Согласно квантовой теории молекула может находиться только в определенных состояниях, характеризующихся дискретными значениями энергий $E_0$, $E_1$, $E_2$, $\dots$. Эти состояния изображаются горизонтальными отрезками на вертикальной шкале энергий и пронумерованы в порядке возрастания энергии, начиная с $0$. При отсутствии внешних воздействий молекула находится в состоянии с номером $0$ и минимально возможным значением энергии $E_0$. Это состояние называется основным, а остальные — возбужденными. Молекула может переходить из одного энергетического состояния в другое, поглощая или испуская световые кванты — фотоны. Интенсивность светового потока будем характеризовать плотностью потока фотонов $I$, то есть числом фотонов, проходящих перпендикулярно через единичную площадку в единицу времени. Очевидно, размерность этой величины равна $[I]=м^{-2}\cdot с^{-1}$.Для дальнейшего рассмотрения необходимо принимать во внимание следующие процессы, происходящие при прохождении света через вещество.  $\textbf{Поглощение}$. Если молекула находится в основном состоянии $0$, то она может поглотить фотон и перейти в возбужденное состояние $1$. Такой переход возможен, если энергия фотона равна разности энергий возбужденного и основного состояний, $h\nu_{01}=E_1-E_0$, где $\nu_{01}$ — частота фотона, а $h=6.63\cdot10^{-34}~Дж\cdot с$ — постоянная Планка. Если в основном состоянии $0$ находится $N_0$ молекул, то число молекул $dN$, поглотивших фотоны и перешедших в возбужденное состояние за очень малый промежуток времени $dt$, будет равно$$dN=I\sigma_{01}N_0dt, \tag{1}$$где величина $\sigma_{01}$ называется сечением поглощения и определяется свойствами молекул.  $\textbf{Вынужденное излучение}$. Если молекула находится в возбужденном состоянии $1$, то под воздействием фотона с частотой $\nu_{01}$ она может перейти в основное состояние $0$ с испусканием еще одного фотона, который полностью идентичен первому и распространяется в том же направлении, имеет ту же энергию и поляризацию. Число таких переходов $dN$ за очень малый промежуток времени $dt$ описывается формулой, аналогичной формуле $(1)$$$dN=I\sigma_{10}N_1dt, \tag{2}$$где $N_1$ — число молекул, находящихся в возбужденном состоянии $1$ с энергией $E_1$, $\sigma_{10}$ — сечение вынужденного излучения.  $\textbf{Спонтанное излучение}$. Молекула, находящаяся в возбужденном состоянии, может самопроизвольно перейти в основное состояние с испусканием фотона. В отличие от вынужденного излучения, направление вылета и поляризация фотона случайны, а энергия может немного варьироваться, поэтому спонтанное излучение не приводит к усилению светового потока. Число спонтанных переходов $dN$ из возбужденного состояния $1$ в основное $0$ за очень малый промежуток времени $dt$ записывается как$$dN=AN_1dt=\frac{1}{\tau}N_1dt. \tag{3}$$где $N_1$ — по-прежнему число молекул, находящихся в возбужденном состоянии $1$ с энергией $E_1$, $A$ — вероятность перехода или коэффициент Эйнштейна, а обратная ей величина $\tau=A^{-1}$ называется временем жизни в возбужденном состоянии. Для описания состояний молекулы удобно использовать не полное число молекул $N_k$, находящихся в состоянии $k$, а его отношение к общему числу молекул $N$$$n_k=\frac{N_k}{N}, \tag{4}$$Эта величина называются населенностью состояния. Для населенностей выполняется условие нормировки: сумма населенностей всех состояний молекул равна единице, то есть$$n_0+n_1+n_2+\dots=1. \tag{5}$$Если число молекул в некотором возбужденном состоянии превышает число молекул в основном состоянии, то такое состояние среды называется $\textit{инверсной населенностью}$, при этом вынужденное излучение может преобладать над поглощением, что приведет к возрастанию интенсивности светового потока, распространяющегося в такой среде. Это явление и используется в оптических квантовых генераторах света, называемых лазерами. Инверсная населенность создается с помощью внешнего источника энергии, называемого накачкой. В данной задаче рассматривается работа лазера с оптической накачкой, когда инверсная населенность создается под действием внешнего светового потока. В отличие от излучения накачки, световой поток лазера является монохроматическим, когерентным, поляризованным и узконаправленным.  Рассмотрим некоторую среду, которая находится в монохроматическом световом потоке накачки интенсивности $I_0$. Падающий световой поток приводит к переходам молекул только между двумя состояниями, основным $0$ и возбужденным $1$. Сечения поглощения $\sigma_{01}$ и вынужденного излучения $\sigma_{10}$ равны $\sigma_{10} =\sigma_{01}=\sigma$, а время жизни в возбужденном состоянии равно $\tau$.
Запишите уравнение, описывающее изменение населенности $n_1$ возбужденного состояния со временем, то есть выразите производную $dn_1/dt$ через $n_1$, $I_0$, $\sigma$ и $\tau$.
Найдите населенность возбужденного состояния $\vec n_1$ и разность населенностей возбужденного и основного состояния $(\vec n_1-\vec n_0)$ в стационарном режиме в зависимости от интенсивности накачки $I_0$. Выразите ответы через параметр $I_0\sigma\tau$.
Возможно ли в этом случае усиление лазерного светового потока? В возможных переходах принимают участие три состояния молекулы: основное $0$ и два возбужденных $1$, $2$. Под действием внешнего светового потока накачки $I_0$ молекула может перейти из основного состояния $0$ в первое возбужденное состояние $1$. Сечение поглощения этого перехода равно $\sigma$. В результате внутримолекулярной релаксации молекула, попавшая в состояние $1$, практически мгновенно переходит в более низкое энергетическое состояние $2$, время жизни в котором составляет $\tau$. В этом случае считайте, что вынужденное излучение полностью отсутствует.
Запишите уравнение, описывающее изменение населенности $n_2$ возбужденного состояния $2$ со временем.
Найдите населенность $\vec n_2$ возбужденного состояния $2$ и разность населенностей возбужденного и основного состояния $(\vec n_2-\vec n)$ в стационарном режиме в зависимости от интенсивности накачки $I_0$. Выразите ответы через параметр $I_0\sigma\tau$.
При каком минимальном значении параметра $I_0\sigma\tau$ возможно усиление лазерного излучения с частотой, равной частоте перехода $2 \rightarrow 0$? В возможных переходах принимают участие четыре состояния молекулы. Под действием светового потока накачки $I_0$ молекула может перейти из основного состояния $0$ в первое возбужденное состояние $1$. Сечение поглощения этого перехода равно $\sigma$. В результате внутримолекулярной релаксации молекула, попавшая в состояние $1$, практически мгновенно переходит в более низкое энергетическое состояние $2$, время жизни в котором составляет $\tau$. Из этого состояния молекула переходит в промежуточное состояние $3$, причем этот переход происходит с излучением фотона. В этом случае также считайте, что вынужденное излучение полностью отсутствует. В результате внутримолекулярной релаксации молекула, попавшая в состояние $3$, практически мгновенно переходит в основное энергетическое состояние $0$.
При каком минимальном значении параметра $I_0\sigma\tau$ возможно усиление лазерного излучения с частотой, равной частоте перехода $2 \rightarrow 3$? Четырехуровневая схема реализуется в растворах красителей. Красители — сложные молекулы, имеющие множество энергетических состояний. Поэтому возможные энергетические состояния группируются в полосы: основное состояние $S_0$ содержит практически непрерывный спектр подуровней, аналогично и первое возбужденное состояние$S_1$. Таким образом, имеются две полосы возможных состояний. Поглощение света светового потока $I_0$ приводит к переходам из подуровней основного состояния $S_0$ в различные подуровни возбужденного состояния $S_1$. Переходы между подуровнями состояния $1$ происходят практически мгновенно, поэтому вынужденное излучение лазерного светового потока $I_1$ происходит на меньших частотах, а вынужденным излучением под действием светового потока накачки $I_0$ можно пренебречь. В описанном приближении достаточно знать населенность основного и возбужденного состояний. В качестве красителя используется родамин 6Ж, для которого: сечение поглощения в переходе $S_0 \rightarrow S$ $\sigma_{A}=3.90\cdot 10^{-16}~см^2$; сечение вынужденного излучения $S_1 \rightarrow S_0$ $\sigma_E=2.20\cdot 10^{-16}~см^2$; время жизни молекулы в состоянии $S_1$ равно $\tau=4.20\cdot 10^{-9}~с$.  Для генерации света кювету $1$ с раствором родамина 6Ж помещают между двумя параллельными зеркалами $2$ и $3$, образующими резонатор. Накачка раствора проводится однородным световым потоком $4$ интенсивности $I_0$, частота излучения которого соответствует максимуму поглощения раствора. Поток излучения накачки $4$ направляется перпендикулярно оси резонатора и полностью освещает всю кювету. Интенсивность этого потока, конечно, уменьшается при прохождении через раствор, однако, для проведения расчетов считайте величину $I_0$ постоянной во всем объеме резонатора, считая ее усредненной по этому объему. Лазерный световой поток $5$, генерируемый в резонаторе, распространяется вдоль оси резонатора, а его усиление происходит благодаря многократным отражениям от зеркал резонатора. Считайте, что зеркало $2$ является полностью отражающим, а второе зеркало $3$ — полупрозрачным с коэффициентом отражения $\rho$. Поглощением света в зеркалах, растворителе, рассеянием света и другими потерями можно пренебречь. Резонатор имеет следующие параметры: длина кюветы $l = 3.00~см$; концентрация родамина 6Ж $\gamma=1.30\cdot 10^{16}~см^{-3}$; коэффициент отражения полупрозрачного зеркала $\rho=0.90$; показатель преломления раствора родамина 6Ж $r =1.50$. Скорость света равна $c=3.00\cdot 10^{10}~см/с$.  Для упрощенного описания лазерного светового потока, распространяющего вдоль оси резонатора, будем рассматривать интенсивности, усредненные по длине резонатора. Обозначим среднюю интенсивность лазерного светового потока, распространяющегося к частично прозрачному зеркалу, как $I_G$, а интенсивность лазерного светового потока, распространяющегося в противоположном направлении, как $I_G^{'}$. Так коэффициент пропускания зеркала $3$ мал, то можно считать, что средние интенсивности этих потоков примерно равны $I_G \approx I_G^{'}$.
Пусть в резонаторе создан лазерный световой поток $I_G$. Покажите, что в отсутствии поглощения и вынужденного излучения света, изменение интенсивности лазерного потока с течением времени описывается уравнением $$ $$ $$ \frac{dI_G}{dt}=-\frac{1}{T}I_G, \tag{6} $$ \frac{dI_G}{dt}=-\frac{1}{T}I_G, \tag{6} $$ \frac{dI_G}{dt}=-\frac{1}{T}I_G, \tag{6} $$ $$ \frac{dI_G}{dt}=-\frac{1}{T}I_G, \tag{6} $$ $$ \frac{dI_G}{dt}=-\frac{1}{T}I_G, \tag{6} $$ где $T$ — так называемое время жизни фотона в резонаторе. Выразите параметр $T$ через параметры резонатора. Рассчитайте его численное значение.
Покажите, что в отсутствии потерь фотонов через зеркало $3$ интенсивность лазерного потока $I_G$ изменяется со временем в соответствии с уравнением $$ $$ $$ \frac{dI_G}{dt}=KnI_G, \tag{7} $$ \frac{dI_G}{dt}=KnI_G, \tag{7} $$ \frac{dI_G}{dt}=KnI_G, \tag{7} $$ $$ \frac{dI_G}{dt}=KnI_G, \tag{7} $$ $$ \frac{dI_G}{dt}=KnI_G, \tag{7} $$ где $n$ — населенность возбужденного состояния родамина 6Ж, $K$ — коэффициент усиления резонатора. Выразите коэффициент усиления резонатора $K$ через параметры резонатора и сечение вынужденного излучения родамина 6Ж $\sigma_E$. Рассчитайте численное значение этого параметра. В этой части будем считать, что интенсивность накачки постоянна и не зависит от времени. В стационарном режиме остаются постоянными и остальные величины: населенность возбужденного состояния $n$ и интенсивность генерации $I_G$. Также считайте, что населенность возбужденного состояния $n \ll 1$.
Запишите систему уравнений, описывающих изменение населенности возбужденного состояния $\frac{dn}{dt}$ и интенсивности лазерного потока в резонаторе $\frac{dI_G}{dt}$.
Получите формулу и рассчитайте численно минимальное (пороговое) значение населенности возбужденного состояния $n_{th}$, при которой начинается усиление (генерация) лазерного светового потока в резонаторе. Выразите это значение через параметры резонатора $K$, $T$.
Получите формулу и рассчитайте численно минимальное (пороговое) значение светового потока накачки $I_{0,th}$, при которой начинается усиление лазерного светового потока в резонаторе. Пусть длина волны светового потока накачки равна $\lambda= 520~нм$. Рассчитайте интенсивность накачки $I_E$ в энергетических единицах $Вт/см^2$.
Найдите зависимость лазерного светового потока на выходе из резонатора от интенсивности светового потока накачки $I_0$, выразив ее через отношение $\eta=I_0/I_{0,th}$, называемое превышением порога, и характеристики молекул. Постройте график зависимости светового потока на выходе из резонатора от $\eta$.
Найдите квантовый выход генерации $f=N_E/N_A$, то есть отношение числа вышедших за единицу времени из резонатора фотонов $N_E$ к числу поглощенных за ту же единицу времени фотонов $N_A$, как функцию параметра $\eta$. Вам может понадобиться знание следующих интегралов: $$\int\frac{dx}{ax+b}=\frac{1}{a}\ln|ax+b|.$$ $$\int x^ndx=\frac{x^{n+1}}{n+1},$$
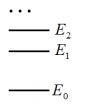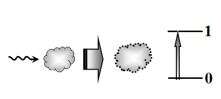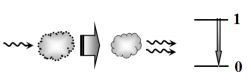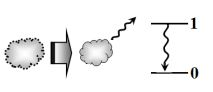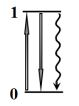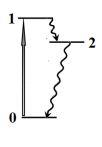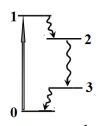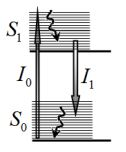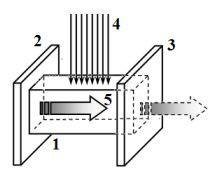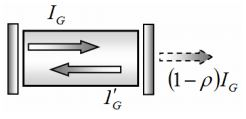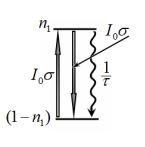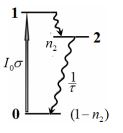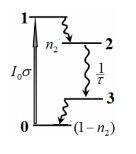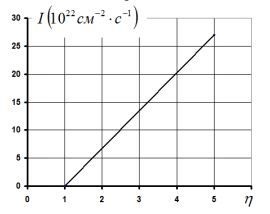
Запишите уравнение, описывающее изменение населенности $n_1$ возбужденного состояния со временем, то есть выразите производную $dn_1/dt$ через $n_1$, $I_0$, $\sigma$ и $\tau$.
Ответ: $$\frac{dn_1}{dt}=-\frac{1}{\tau}n_1-I_0\sigma n_1+I_0\sigma(1-n_1). $$

Найдите населенность возбужденного состояния $\vec n_1$ и разность населенностей возбужденного и основного состояния $(\vec n_1-\vec n_0)$ в стационарном режиме в зависимости от интенсивности накачки $I_0$. Выразите ответы через параметр $I_0\sigma\tau$.
Решение: В стационарном режиме $dn_1/dt =0$, тогда из уравнения $(1)$ следует, что населенность возбужденного состояния задается формулой$$\vec n_1=\frac{I_0\sigma\tau}{1+2I_0\sigma\tau}. \tag{2}$$Соответственно, разность населенностей возбужденного и основного состояний равна$$\Delta\vec n=\vec n_1-(1-\vec n_1)=2\frac{I_0\sigma\tau}{1+2I_0\sigma\tau}-1=-\frac{1}{1+2I_0\sigma\tau}. \tag{3}$$
Ответ: $$\vec n_1=\frac{I_0\sigma\tau}{1+2I_0\sigma\tau}. $$$$\Delta\vec n=\vec n_1-(1-\vec n_1)=-\frac{1}{1+2I_0\sigma\tau}.$$

Возможно ли в этом случае усиление лазерного светового потока?
Ответ: Усиление лазерного светового потока в этом случае невозможно.

Запишите уравнение, описывающее изменение населенности $n_2$ возбужденного состояния $2$ со временем.
Решение: В данной схеме отсутствуют вынужденные переходы «вниз», поэтому балансное уравнение для населенности состояния $2$ будет иметь вид:$$\frac{dn_2}{dt}=-\frac{n_2}{\tau}+I_0\sigma(1-n_2). \tag{4}$$При записи уравнения учтено, что молекула может находиться только в двух состояниях: возбужденном $2$, или основном $0$.
Ответ: $$\frac{dn_2}{dt}=-\frac{n_2}{\tau}+I_0\sigma(1-n_2).$$

Найдите населенность $\vec n_2$ возбужденного состояния $2$ и разность населенностей возбужденного и основного состояния $(\vec n_2-\vec n)$ в стационарном режиме в зависимости от интенсивности накачки $I_0$. Выразите ответы через параметр $I_0\sigma\tau$.
Решение: В стационарном режиме $dn_2/dt=0$, поэтому, как следует из уравнения $(4)$, населенность возбужденного состояния будет равна$$\vec n_2=\frac{I_0\sigma}{\frac{1}{\tau}+I_0\sigma}=\frac{I_0\sigma\tau}{1+I_0\sigma\tau}. \tag{5}$$Разность населенностей возбужденного и основного состояний рассчитывается по формуле$$\Delta n=\vec n_2-\vec n_0=\vec n_2-(1-\vec n_2)=\frac{I_0\sigma\tau-1}{1+I_0\sigma\tau}. \tag{6}$$
Ответ: $$\vec n_2=\frac{I_0\sigma\tau}{1+I_0\sigma\tau}. $$$$\Delta n=\frac{I_0\sigma\tau-1}{1+I_0\sigma\tau}. $$

При каком минимальном значении параметра $I_0\sigma\tau$ возможно усиление лазерного излучения с частотой, равной частоте перехода $2 \rightarrow 0$?
Решение: Усиление лазерного излучения возможно при достижении инверсной населенности, т.е. при $\Delta n > 0$. Из формулы $(6)$ следует, что это возможно при $$I_0\sigma\tau > 1. \tag{7}$$
Ответ: При $$I_0\sigma\tau > 1. $$

При каком минимальном значении параметра $I_0\sigma\tau$ возможно усиление лазерного излучения с частотой, равной частоте перехода $2 \rightarrow 3$?
Ответ: При любом значении параметра$$I_0\sigma\tau > 0. $$

Пусть в резонаторе создан лазерный световой поток $I_G$. Покажите, что в отсутствии поглощения и вынужденного излучения света, изменение интенсивности лазерного потока с течением времени описывается уравнением  $$  \frac{dI_G}{dt}=-\frac{1}{T}I_G, \tag{6}  $$  где $T$ — так называемое время жизни фотона в резонаторе. Выразите параметр $T$ через параметры резонатора. Рассчитайте его численное значение.
Решение: Изменение числа фотонов в резонаторе $dN$ обусловлено только их выходом через частично прозрачное зеркало. За малый промежуток времени $dt$ через это зеркало вылетит число фотонов, равное $$dN_{out}=(1-\rho)I_GSdt=-dN, \tag{10}$$где $S$ — площадь поперечного сечения резонатора.Интенсивность лазерного светового потока $I_G$ можно выразить через среднюю плотность фотонов в резонаторе $\frac{N}{Sl}$ и скорость их распространения $\frac{c}{r}$ в виде$$I_G=\frac{1}{2}\frac{N}{Sl}\frac{c}{r}. \tag{11}$$Множитель $1/2$ учитывает, что в резонаторе распространяется два лазерных потока в противоположных направлениях. Выразив число фотонов в резонаторе через интенсивность генерации$$N=\frac{2rSl}{c}I_G \tag{12}$$и подставив его уравнение $(10)$, получим$$dI_G=-\frac{c}{2rSl}(1-\rho)I_GSdt=-(1-\rho)\frac{c}{2rl}I_Gdt. \tag{13}$$Это уравнение имеет требуемый вид$$\frac{dI_G}{dt}=-\frac{c(1-\rho)}{2rl}I_G=-\frac{1}{T}I_G, \tag{14}$$где время жизни фотона в резонаторе определяется формулой$$T=\frac{2rl}{c(1-\rho)}=3.00\cdot 10^{-9}~с. \tag{15}$$
Ответ: $$T=\frac{2rl}{c(1-\rho)}=3.00\cdot 10^{-9}~с. $$

Покажите, что в отсутствии потерь фотонов через зеркало $3$ интенсивность лазерного потока $I_G$ изменяется со временем в соответствии с уравнением  $$  \frac{dI_G}{dt}=KnI_G, \tag{7}  $$  где $n$ — населенность возбужденного состояния родамина 6Ж, $K$ — коэффициент усиления резонатора. Выразите коэффициент усиления резонатора $K$ через параметры резонатора и сечение вынужденного излучения родамина 6Ж $\sigma_E$. Рассчитайте численное значение этого параметра.
Решение: Рассмотрим изменение числа фотонов при наличии вынужденного излучения и отсутствии их потерь. В соответствии с определением сечения вынужденного излучения, число появившихся фотонов может быть описано уравнением $$dN=2I_{G}\sigma_{E}n\gamma Vdt=2I_{G}\sigma_{E}n\gamma Sldt. \tag{16}$$Здесь $n\gamma V$ — число молекул красителя в резонаторе, находящихся в возбужденном состоянии, $V=Sl$ — объем резонатора. Подставив в это уравнение выражение для числа фотонов в резонаторе $(12)$, в результате получим$$\frac{dI_G}{dt}=\frac{\gamma c\sigma_E}{r}n I_G=KnI_G, \tag{17}$$откуда коэффициент усиления определяется формулой$$K=\frac{\gamma c\sigma_E}{r}=5.72\cdot10^{10}~с^{-1}. \tag{18}$$
Ответ: $$K=\frac{\gamma c\sigma_E}{r}=5.72\cdot10^{10}~с^{-1}.$$

Запишите систему уравнений, описывающих изменение населенности возбужденного состояния $\frac{dn}{dt}$ и интенсивности лазерного потока в резонаторе $\frac{dI_G}{dt}$.
Решение: Для описания динамики интенсивности генерации необходимо объединить уравнения $(14)$ и $(17)$:$$\frac{dI_G}{dt}=KnI_G-\frac{1}{T}I_G. \tag{19}$$Населенность возбужденного состояния описывается уравнением баланса$$\frac{dn}{dt}=I_0\sigma_A(1-n)-\frac{1}{\tau}n-2I_G\sigma_E n, \tag{20}$$в котором учтены поглощение светового потока накачки, спонтанные и вынужденные переходы из возбужденного состояния.
Ответ: $$\frac{dI_G}{dt}=KnI_G-\frac{1}{T}I_G, \\ \frac{dn}{dt}=I_0\sigma_A(1-n)-\frac{1}{\tau}n-2I_G\sigma_E n.$$

Получите формулу и рассчитайте численно минимальное (пороговое) значение населенности возбужденного состояния $n_{th}$, при которой начинается усиление (генерация) лазерного светового потока в резонаторе. Выразите это значение через параметры резонатора $K$, $T$.
Решение: Для начала генерации лазерного излучения необходимо, чтобы производная в уравнении $(19)$ стала больше нуля, поэтому пороговое значение населенности возбужденного состояния равно$$n_{th}=\frac{1}{KT}=5.83\cdot 10^{-3}~. \tag{21}$$
Ответ:

Получите формулу и рассчитайте численно минимальное (пороговое) значение светового потока накачки $I_{0,th}$, при которой начинается усиление лазерного светового потока в резонаторе. Пусть длина волны светового потока накачки равна $\lambda= 520~нм$. Рассчитайте интенсивность накачки $I_E$ в энергетических единицах $Вт/см^2$.
Решение: Для расчета порогового значения интенсивности накачки следует воспользоваться уравнением $(20)$ при отсутствии генерации $I_G=0$, откуда получаем$$I_{0,th}=\frac{n_{th}}{\tau\sigma_A(1-n_{th})}\approx \frac{n_{th}}{\tau\sigma_A}=3.58\cdot 10^{21}~см^{-2}\cdot с^{-1}. \tag{22}$$Для расчета энергетического потока надо рассчитанный поток $(22)$ умножить на энергию одного кванта$$\varepsilon=\frac{hc}{\lambda}=3.83\cdot 10^{-19}~Дж, \tag{23}$$поэтому энергетическая интенсивность накачки равна$$I_E=\varepsilon I_{0,th}=1.37\cdot 10^3~\frac{Вт}{см^2}. \tag{24}$$
Ответ: $$I_{0,th}=\frac{n_{th}}{\tau\sigma_A(1-n_{th})}=3.58\cdot 10^{21}~см^{-2}\cdot с^{-1}. $$$$I_E=\varepsilon I_{0,th}=1.37\cdot 10^3~\frac{Вт}{см^2}. $$

Найдите зависимость лазерного светового потока на выходе из резонатора от интенсивности светового потока накачки $I_0$, выразив ее через отношение $\eta=I_0/I_{0,th}$, называемое превышением порога, и характеристики молекул. Постройте график зависимости светового потока на выходе из резонатора от $\eta$.
Решение: В стационарном режиме производные по времени в уравнениях $(19)-(20)$ обращаются в нуль. Из уравнения $(19)$ получаем$$\vec n=\frac{1}{KT}, \tag{25}$$а из уравнения $(20)$ находим$$I_G=\frac{I_0\sigma_A-\frac{1}{\tau}\vec n}{2\sigma_E \vec n}. \tag{26}$$Выразив интенсивность накачки через пороговое значение интенсивности накачки $$I_0=\eta I_{0,th}=\eta\frac{\vec n}{\tau\sigma_A} \tag{27}$$и подставим в формулу $(23)$, находим$$I_G=\frac{\eta\frac{\vec n}{\tau\sigma_A}\sigma_A-\frac{1}{\tau}\vec n}{2\sigma_E\vec n}=\frac{\eta-1}{2\tau\sigma_E}. \tag{28}$$На выходе из резонатора интенсивность будет равна$$I=(1-\rho)I_G=\frac{(1-\rho)}{2\tau\sigma_E}(\eta-1)=E(\eta-1), \tag{29}$$в которой постоянный множитель равен$$E=\frac{1-\rho}{2\tau\sigma_E}=5.41\cdot 10^{22}~см^{-2}\cdot с^{-1}. \tag{30}$$График данной зависимости является прямой линией, показной на рисунке ниже.
Ответ:

Найдите квантовый выход генерации $f=N_E/N_A$, то есть отношение числа вышедших за единицу времени из резонатора фотонов $N_E$ к числу поглощенных за ту же единицу времени фотонов $N_A$, как функцию параметра $\eta$.
Решение: С одной стороны, число квантов света, поглощенных в резонаторе в единицу времени, рассчитывается по формуле$$N_A=\eta I_{0,th}\sigma_A\gamma Sl. \tag{31}$$С другой стороны, число квантов, покидающих резонатор в единицу времени, равно$$N_E=E(\eta-1)S. \tag{32}$$Их отношение и есть квантовый выход генерации, который оказывается равным$$f=\frac{N_E}{N_A}=\frac{E(\eta-1)}{(I_0)_{tr}\sigma_A(\gamma l)}. \tag{33}$$Подстановка всех параметров, входящих в эту формулу, приводит к результату$$f=\frac{\eta-1}{\eta}. \tag{34}$$
Ответ: $$f=\frac{\eta-1}{\eta}. $$
Темы:
T, Жаутыковские